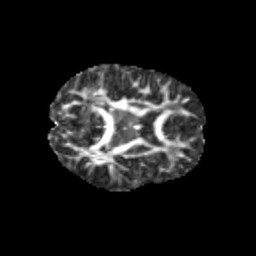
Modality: FA
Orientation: axial
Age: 9
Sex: male
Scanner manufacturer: siemens
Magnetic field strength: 3 T
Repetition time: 3.8 s
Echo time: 0.07 s